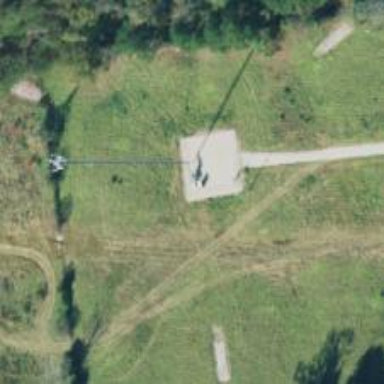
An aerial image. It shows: Mast tower used for communication.